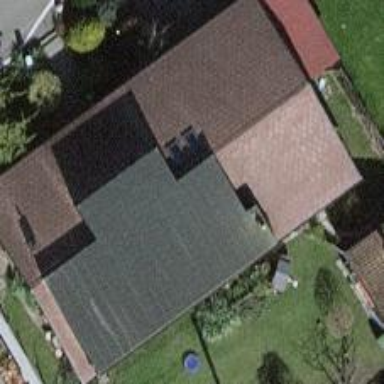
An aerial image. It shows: Simple house.